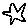
Label: star